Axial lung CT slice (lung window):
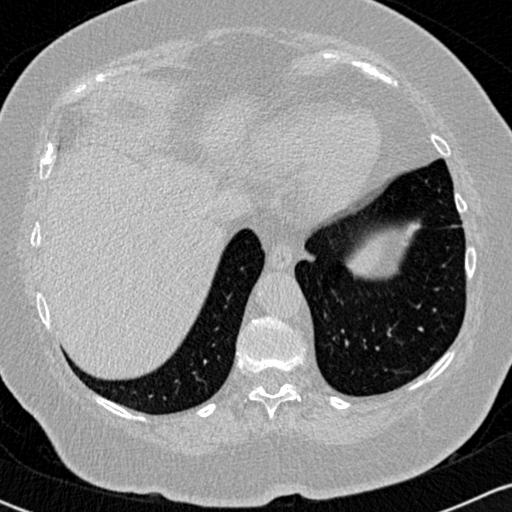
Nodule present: no